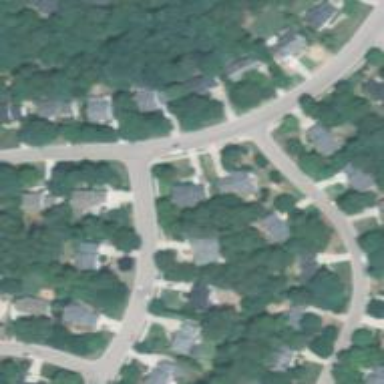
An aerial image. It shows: Neighbourhood section.